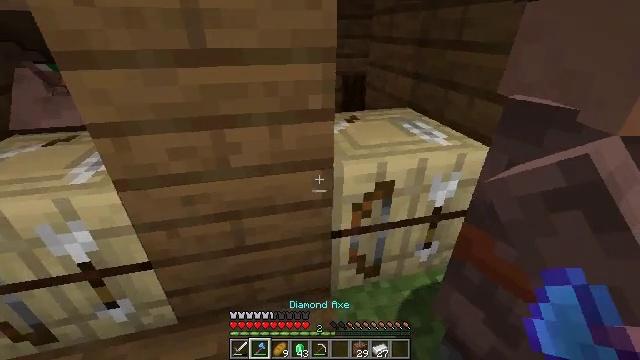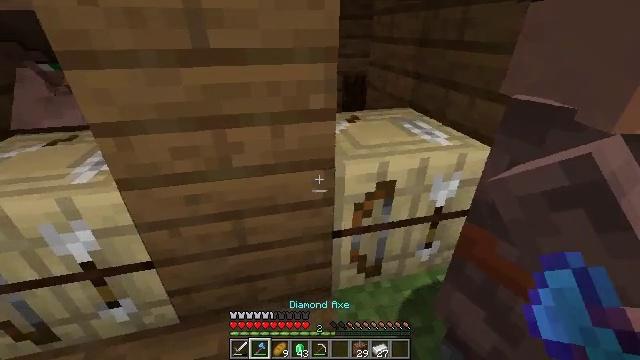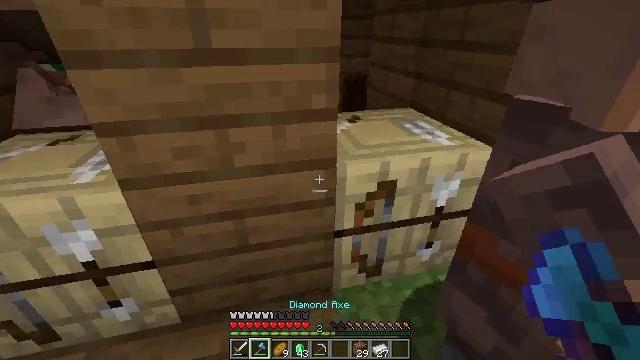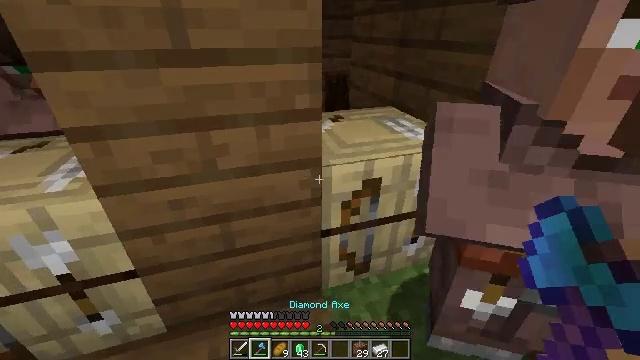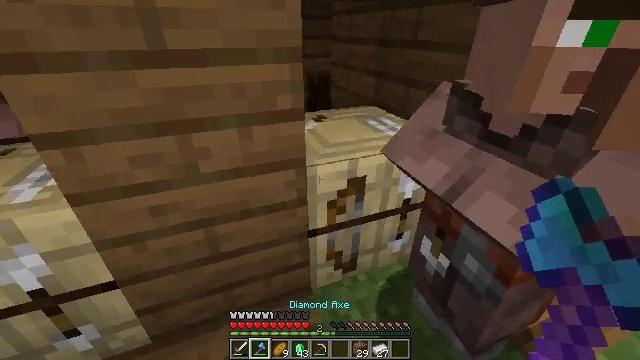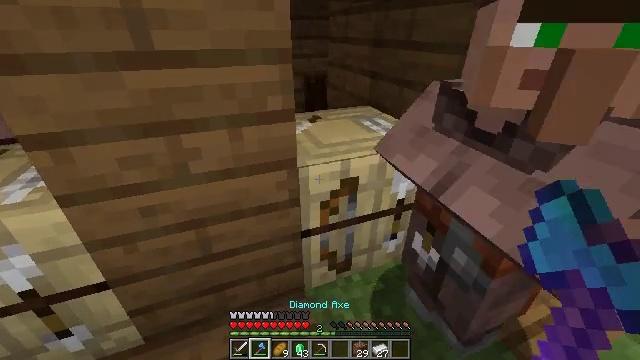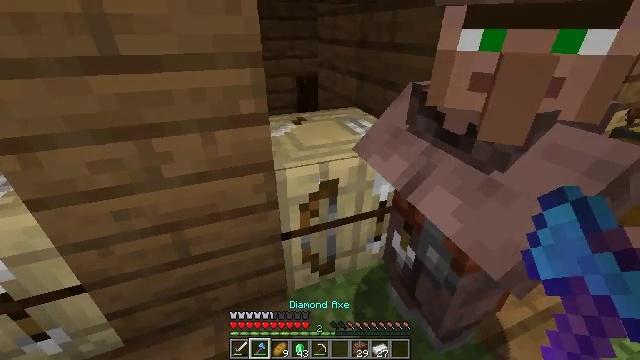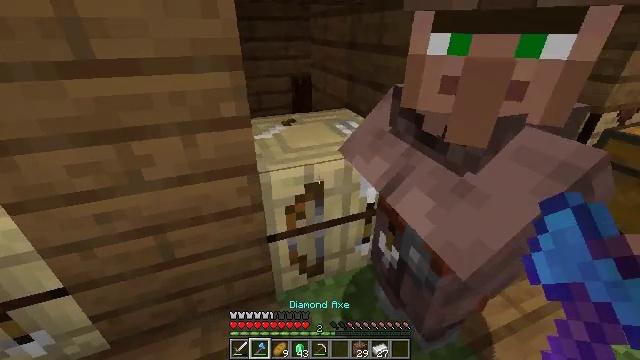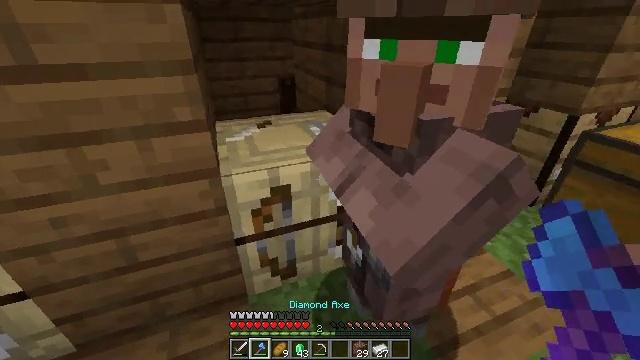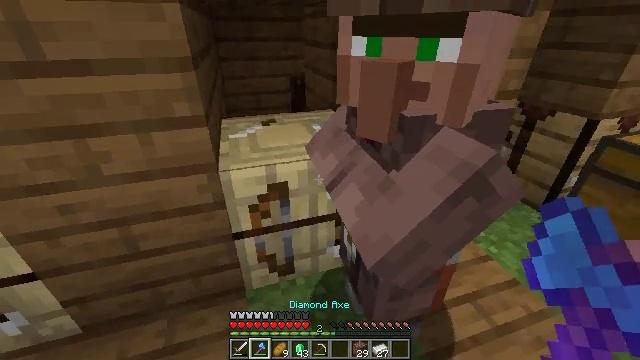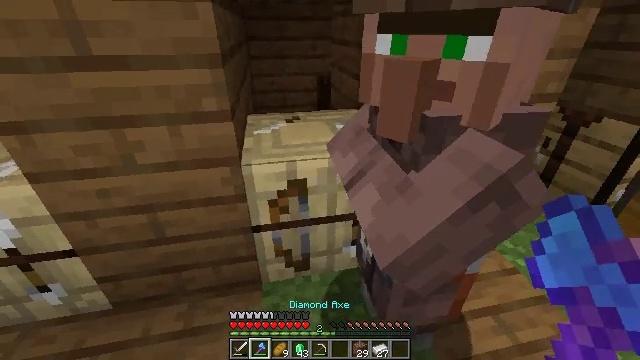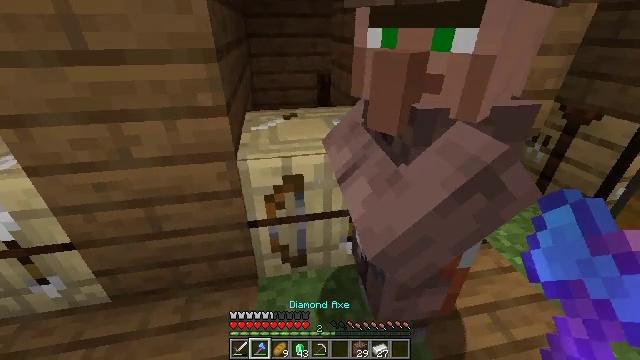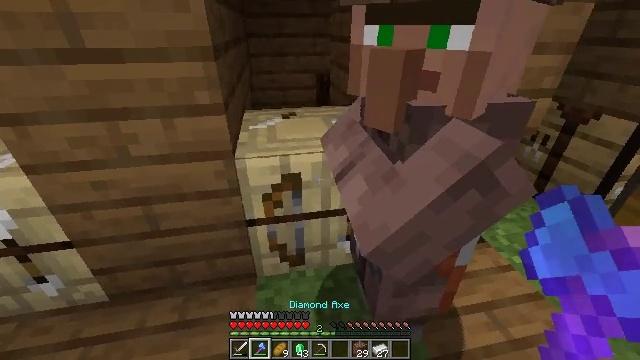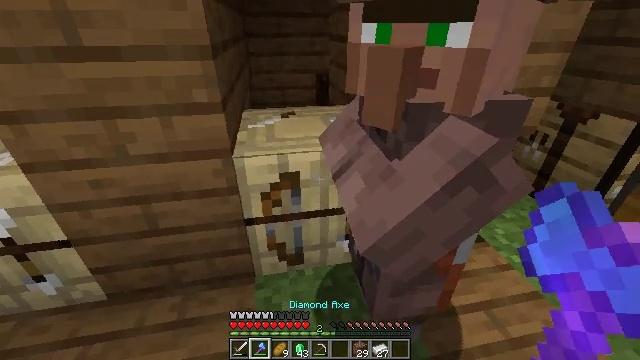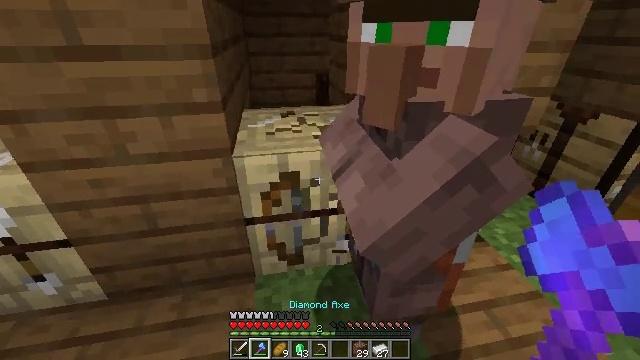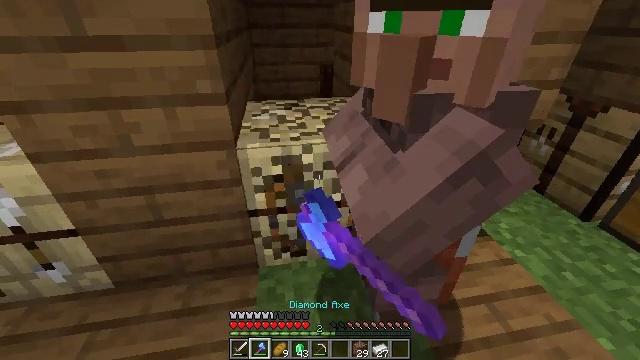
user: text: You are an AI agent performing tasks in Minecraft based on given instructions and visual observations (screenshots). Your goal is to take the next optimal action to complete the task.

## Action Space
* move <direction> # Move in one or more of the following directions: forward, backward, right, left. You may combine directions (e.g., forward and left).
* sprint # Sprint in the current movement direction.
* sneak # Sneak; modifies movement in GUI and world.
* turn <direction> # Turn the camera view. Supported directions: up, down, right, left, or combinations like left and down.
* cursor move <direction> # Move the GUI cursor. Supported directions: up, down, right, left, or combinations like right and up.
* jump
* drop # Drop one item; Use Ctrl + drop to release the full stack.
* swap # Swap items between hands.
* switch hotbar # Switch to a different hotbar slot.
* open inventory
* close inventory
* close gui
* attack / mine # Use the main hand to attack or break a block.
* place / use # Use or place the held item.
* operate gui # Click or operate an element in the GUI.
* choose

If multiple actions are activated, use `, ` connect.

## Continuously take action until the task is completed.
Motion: motion action
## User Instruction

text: Get the fletching table back into the inventory.
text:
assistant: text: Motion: no_op
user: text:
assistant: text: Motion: no_op
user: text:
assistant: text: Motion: turn right
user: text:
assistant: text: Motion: turn right
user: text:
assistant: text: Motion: move right
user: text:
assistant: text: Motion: move right
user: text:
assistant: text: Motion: move right
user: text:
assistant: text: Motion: no_op
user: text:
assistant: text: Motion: turn left
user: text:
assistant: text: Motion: turn left
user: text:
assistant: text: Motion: no_op
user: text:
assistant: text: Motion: no_op
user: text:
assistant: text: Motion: no_op
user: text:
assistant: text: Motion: attack / mine
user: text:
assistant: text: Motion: turn down, attack / mine
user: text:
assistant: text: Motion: turn left and down, attack / mine
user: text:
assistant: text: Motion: attack / mine
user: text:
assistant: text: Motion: turn left and down, attack / mine
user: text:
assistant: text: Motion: attack / mine
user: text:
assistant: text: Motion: attack / mine
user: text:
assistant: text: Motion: attack / mine